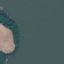
Land use / land cover class: SeaLake